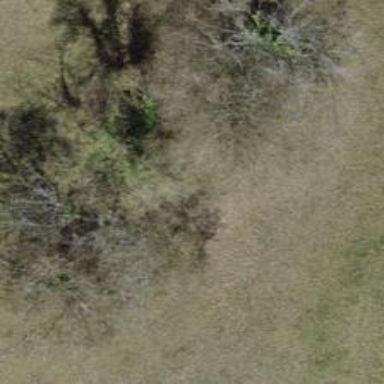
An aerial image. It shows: Deciduous tree with broadleaved leaves.